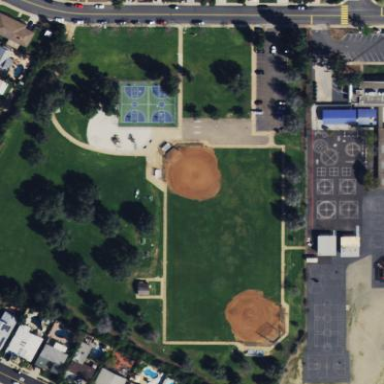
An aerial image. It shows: Baseball pitch for leisure land.